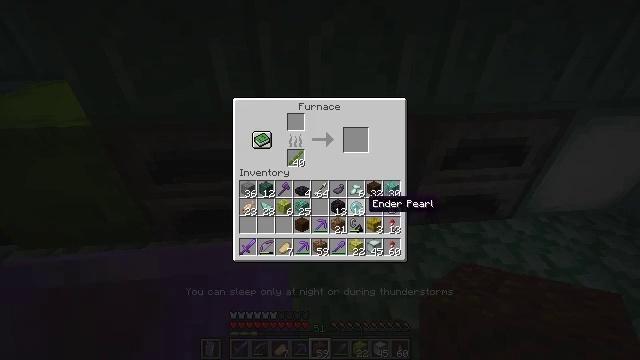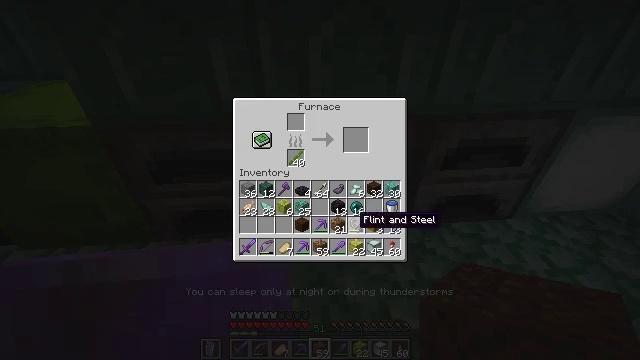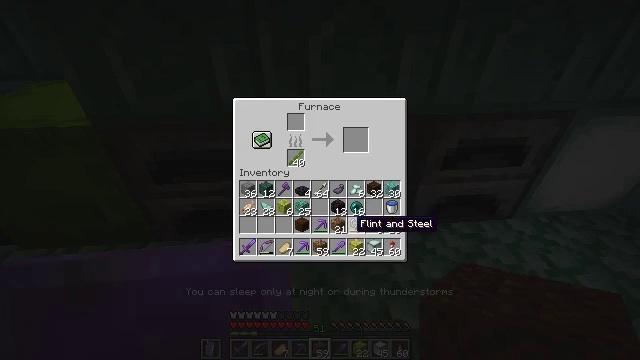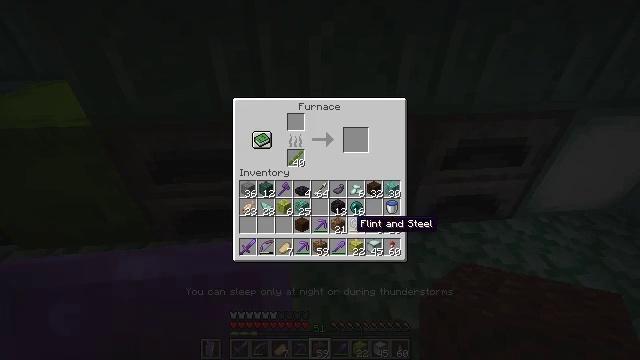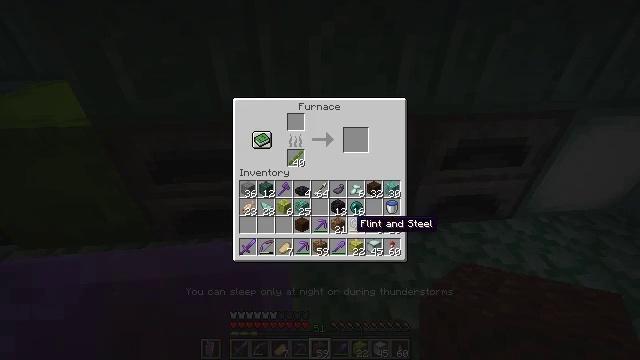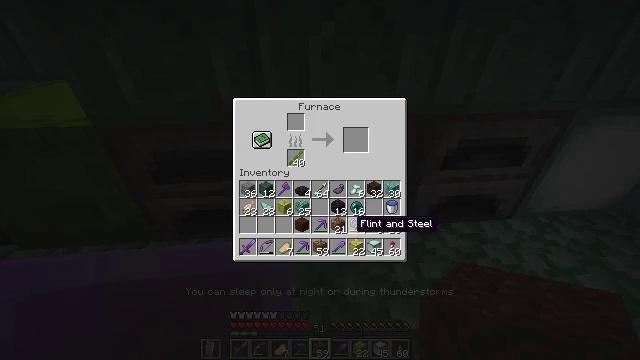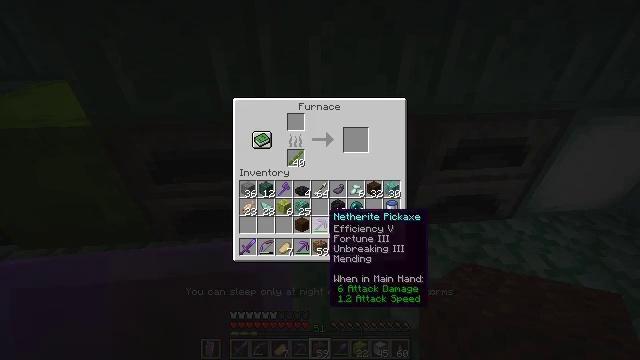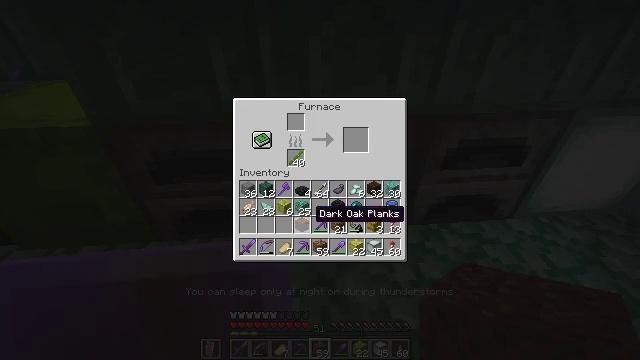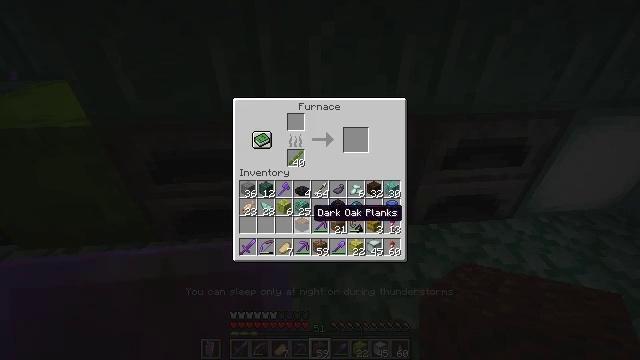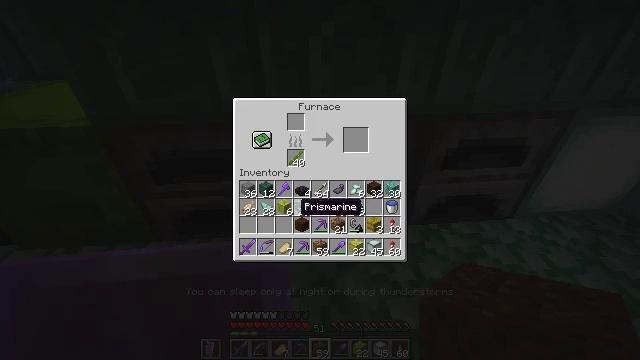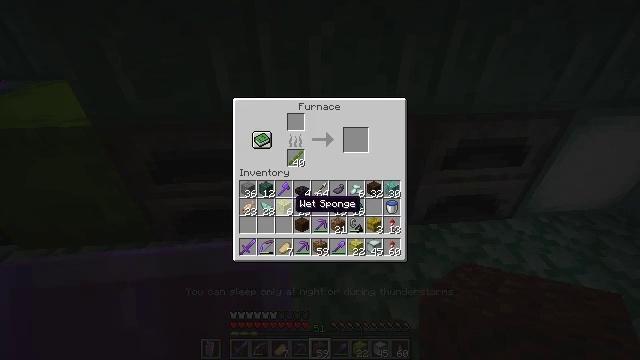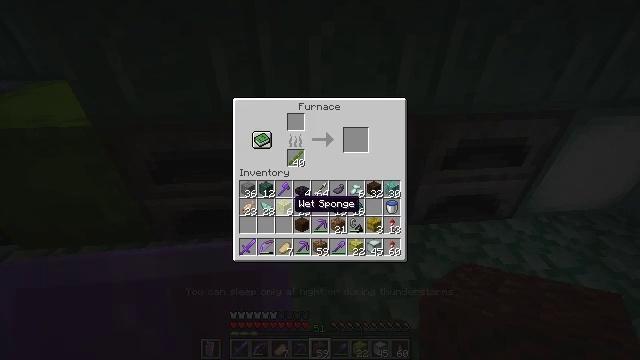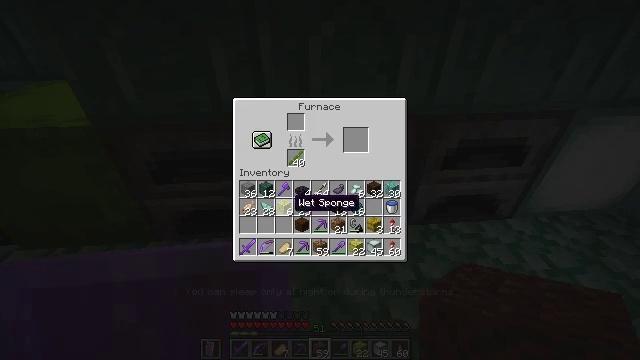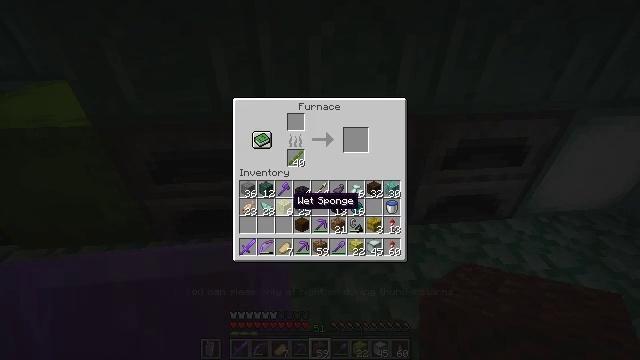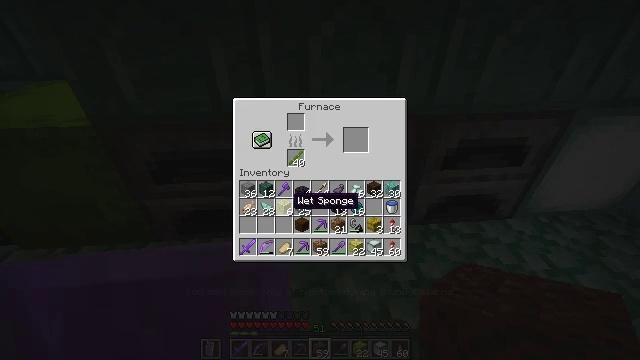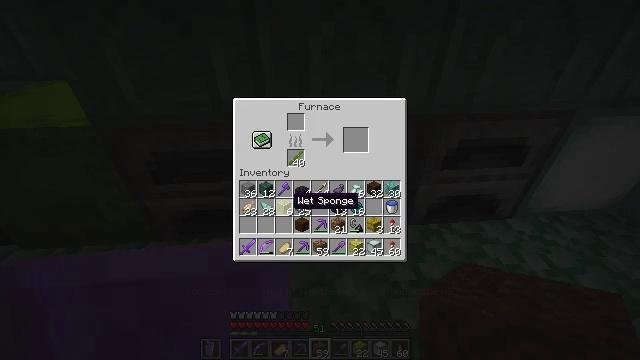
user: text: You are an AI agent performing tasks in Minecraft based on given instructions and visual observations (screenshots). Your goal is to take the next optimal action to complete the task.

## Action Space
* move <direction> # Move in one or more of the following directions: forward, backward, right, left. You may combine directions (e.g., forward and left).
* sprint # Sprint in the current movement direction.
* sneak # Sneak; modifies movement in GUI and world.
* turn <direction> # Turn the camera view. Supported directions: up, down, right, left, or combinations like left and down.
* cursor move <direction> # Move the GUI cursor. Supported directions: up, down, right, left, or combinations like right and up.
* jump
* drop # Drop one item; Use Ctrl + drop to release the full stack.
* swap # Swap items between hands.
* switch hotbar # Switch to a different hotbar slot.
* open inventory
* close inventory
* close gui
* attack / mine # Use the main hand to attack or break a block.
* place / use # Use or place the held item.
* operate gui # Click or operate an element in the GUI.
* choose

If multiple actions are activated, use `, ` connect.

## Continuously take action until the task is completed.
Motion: motion action
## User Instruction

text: craft item sponge
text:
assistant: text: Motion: turn left and down
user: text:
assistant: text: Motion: no_op
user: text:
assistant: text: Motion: no_op
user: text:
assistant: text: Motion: no_op
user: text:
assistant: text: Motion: no_op
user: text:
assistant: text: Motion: turn left
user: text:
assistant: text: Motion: turn left
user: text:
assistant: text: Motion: no_op
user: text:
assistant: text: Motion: sneak, turn left
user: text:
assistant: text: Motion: sneak
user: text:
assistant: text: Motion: sneak
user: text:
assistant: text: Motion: sneak
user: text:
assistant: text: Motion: sneak
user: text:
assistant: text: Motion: sneak
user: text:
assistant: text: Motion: sneak
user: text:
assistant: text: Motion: sneak
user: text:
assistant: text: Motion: sneak
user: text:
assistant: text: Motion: sneak
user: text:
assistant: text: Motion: sneak
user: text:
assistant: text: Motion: use / place
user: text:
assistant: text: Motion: use / place
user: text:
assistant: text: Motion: use / place
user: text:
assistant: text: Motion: no_op
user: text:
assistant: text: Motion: no_op
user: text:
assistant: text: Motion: no_op
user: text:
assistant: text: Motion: no_op
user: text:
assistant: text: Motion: no_op
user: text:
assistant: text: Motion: turn up
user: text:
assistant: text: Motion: turn right and up
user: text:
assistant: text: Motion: turn up